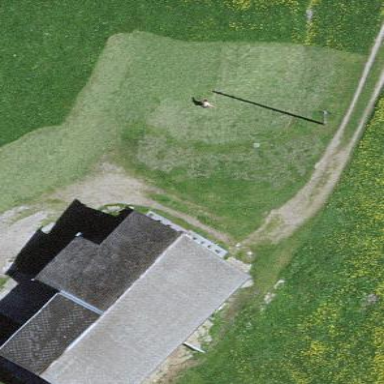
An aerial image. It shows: Farm auxiliary building.